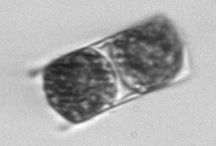
Label: Hemiaulus